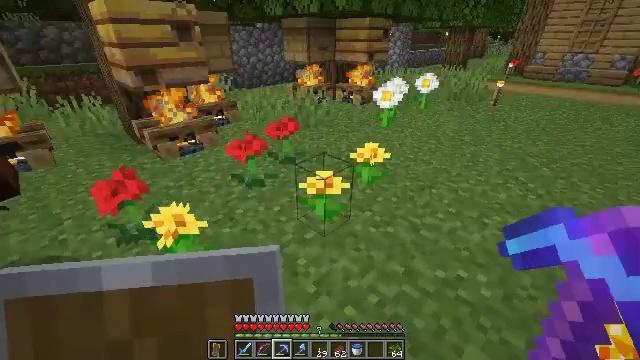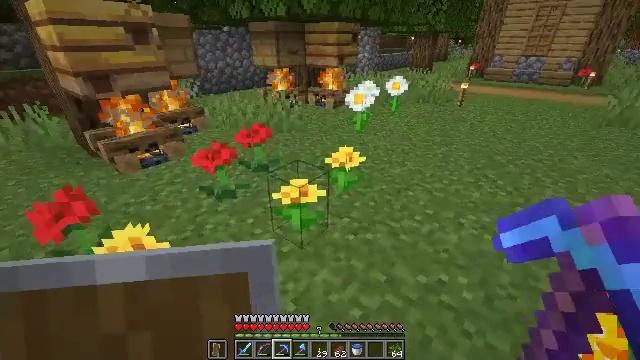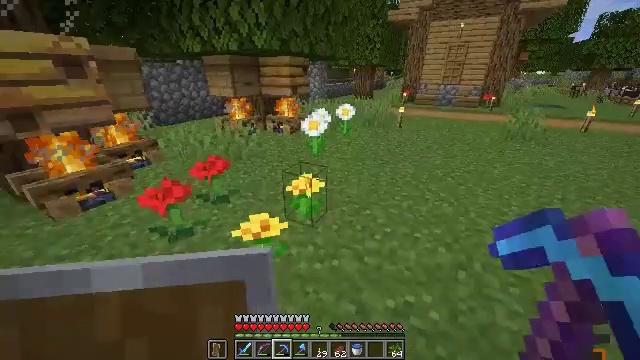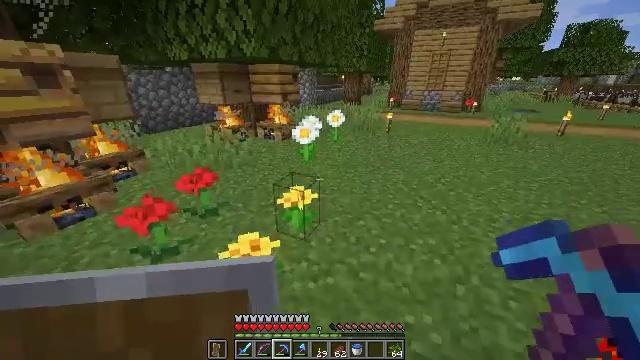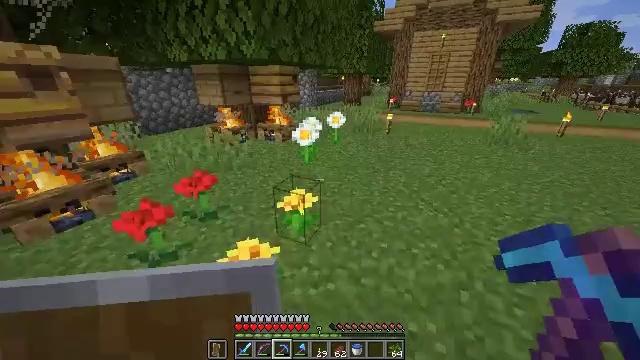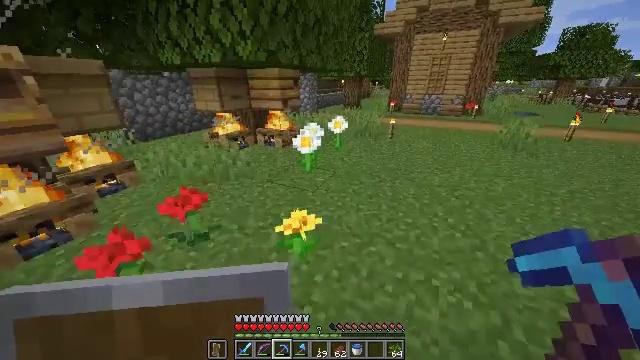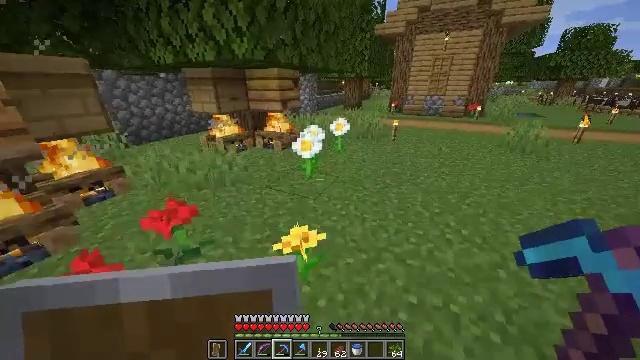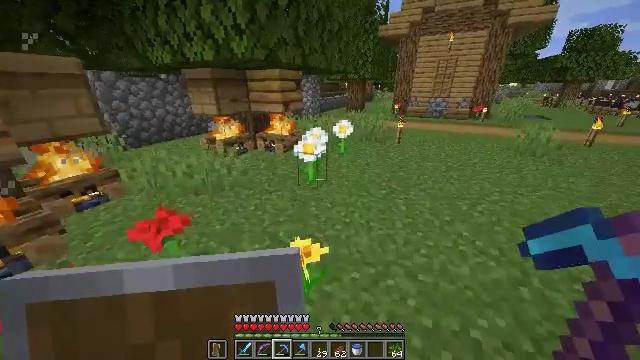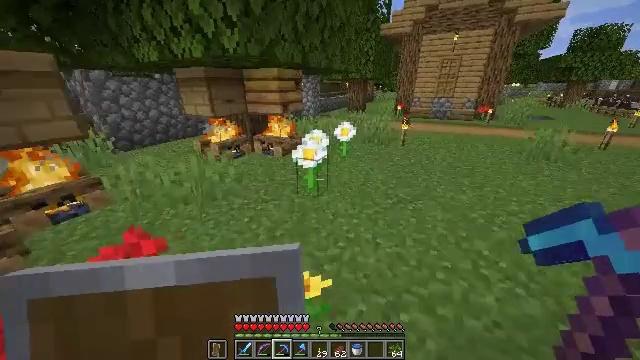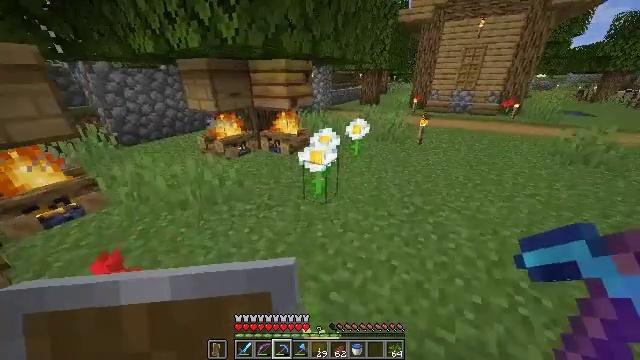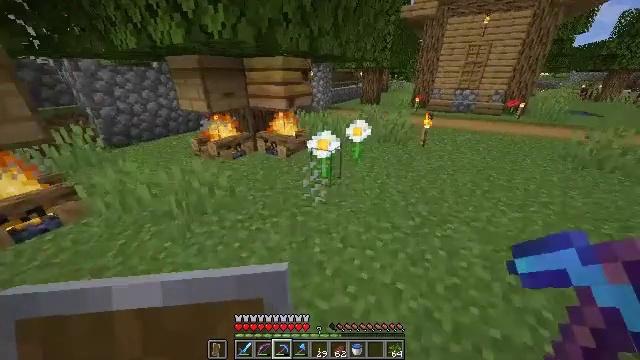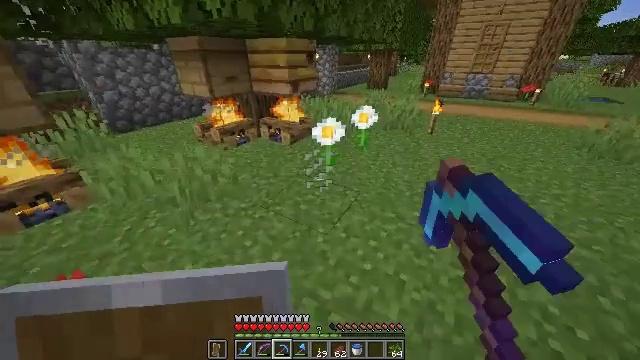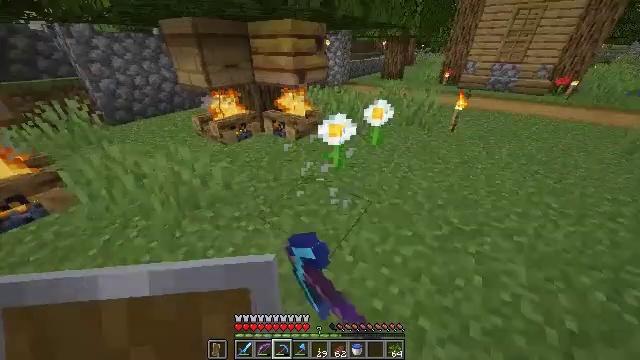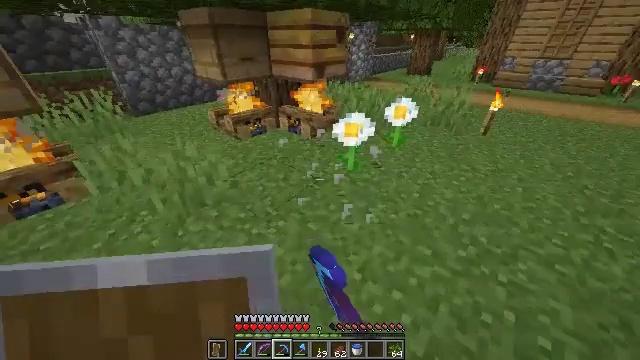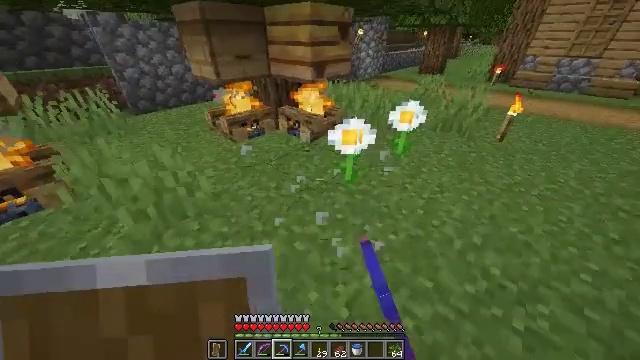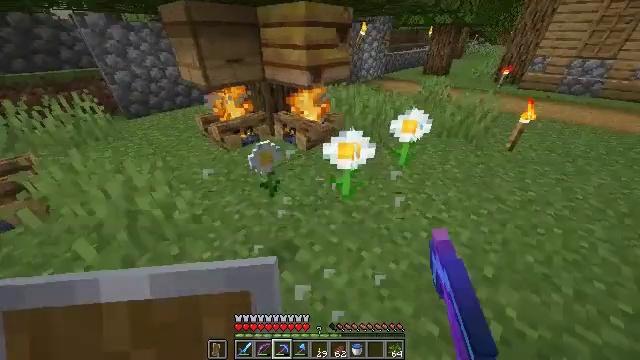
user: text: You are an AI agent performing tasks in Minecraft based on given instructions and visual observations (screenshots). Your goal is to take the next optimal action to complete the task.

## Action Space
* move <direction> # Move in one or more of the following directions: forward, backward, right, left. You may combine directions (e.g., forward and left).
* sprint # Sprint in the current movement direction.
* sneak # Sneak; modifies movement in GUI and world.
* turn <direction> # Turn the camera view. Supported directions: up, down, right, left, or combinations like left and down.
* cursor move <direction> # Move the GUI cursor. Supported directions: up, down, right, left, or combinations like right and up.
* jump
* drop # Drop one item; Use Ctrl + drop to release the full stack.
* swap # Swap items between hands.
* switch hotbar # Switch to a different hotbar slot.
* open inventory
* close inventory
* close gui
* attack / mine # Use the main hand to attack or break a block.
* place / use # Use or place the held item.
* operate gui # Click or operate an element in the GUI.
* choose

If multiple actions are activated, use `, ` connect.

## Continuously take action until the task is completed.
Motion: motion action
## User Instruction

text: Gather the oxeye daisy for crafting.
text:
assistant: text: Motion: move forward, turn right
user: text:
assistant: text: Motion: move forward, turn right and up
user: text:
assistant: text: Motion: move forward, turn right
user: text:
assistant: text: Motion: move forward
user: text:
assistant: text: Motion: move forward
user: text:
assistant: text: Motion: move forward
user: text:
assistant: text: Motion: move forward
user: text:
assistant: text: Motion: move forward
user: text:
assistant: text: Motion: move forward, turn left and down
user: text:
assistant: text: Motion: move forward, attack / mine
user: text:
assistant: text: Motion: move forward, turn left and down
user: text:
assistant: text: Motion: move forward, turn left and down
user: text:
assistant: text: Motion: move forward and move right, turn left and down
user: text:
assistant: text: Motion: move forward and move right, turn left
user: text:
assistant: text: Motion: move forward
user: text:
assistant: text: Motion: no_op